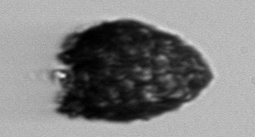
Label: Stenosemella_pacifica